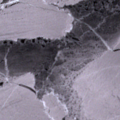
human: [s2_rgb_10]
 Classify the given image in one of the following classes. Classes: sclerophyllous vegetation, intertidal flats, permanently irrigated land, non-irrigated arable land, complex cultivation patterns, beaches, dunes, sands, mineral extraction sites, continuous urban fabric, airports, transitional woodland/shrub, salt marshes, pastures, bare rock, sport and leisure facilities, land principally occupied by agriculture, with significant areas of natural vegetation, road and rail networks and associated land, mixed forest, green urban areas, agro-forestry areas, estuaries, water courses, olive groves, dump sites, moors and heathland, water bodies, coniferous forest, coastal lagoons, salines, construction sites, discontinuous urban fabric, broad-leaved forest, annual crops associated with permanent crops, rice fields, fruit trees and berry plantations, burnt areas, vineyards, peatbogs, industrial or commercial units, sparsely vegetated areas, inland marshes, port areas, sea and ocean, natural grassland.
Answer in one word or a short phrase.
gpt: sea and ocean